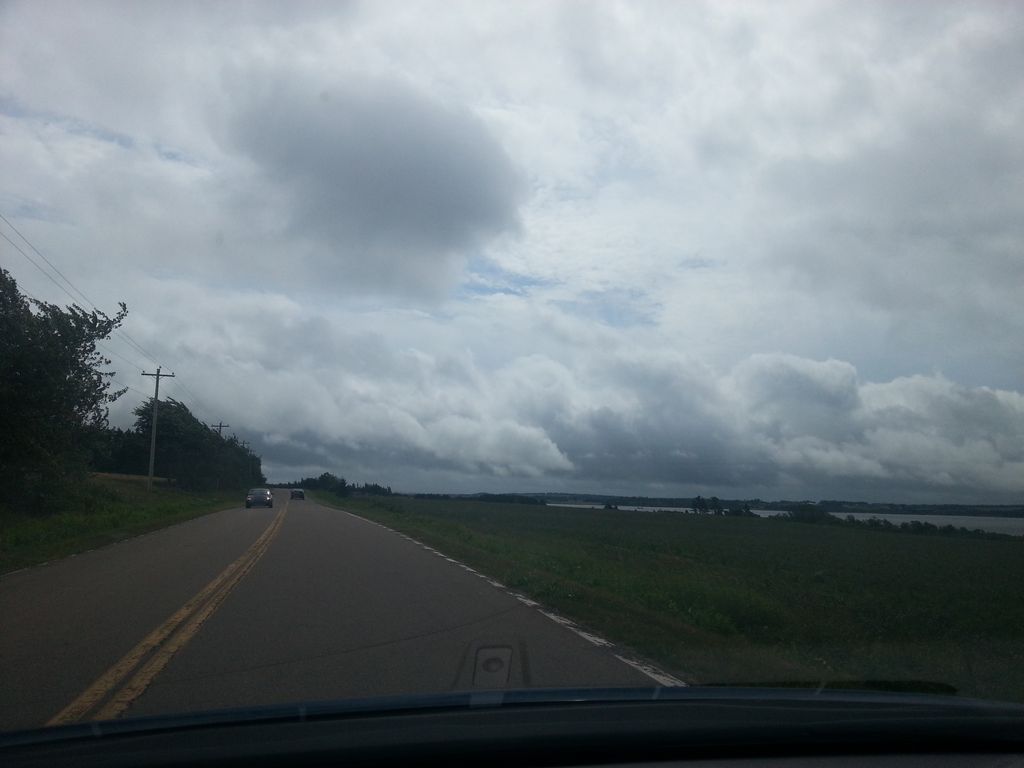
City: charlottetown